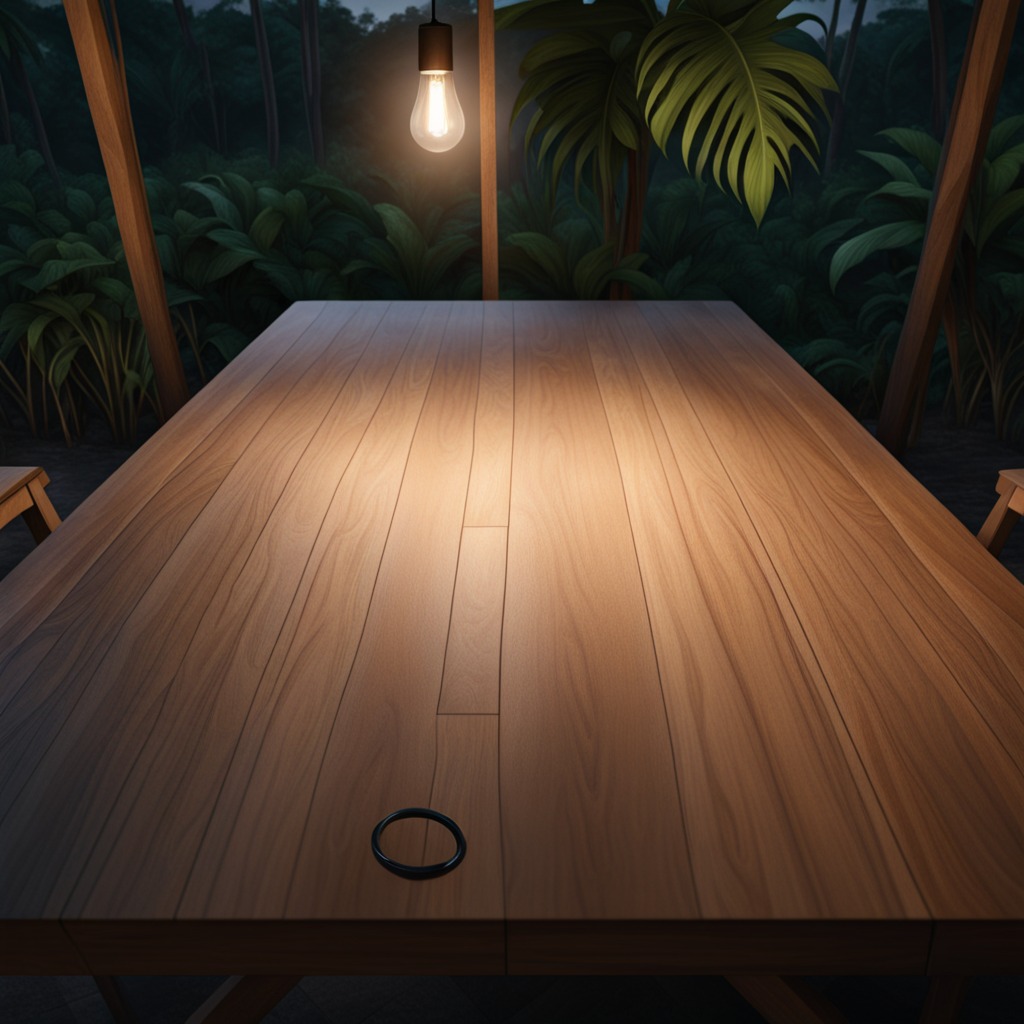
A rubber O-ring is lying on a wooden table inside a jungle field workshop tent at night.